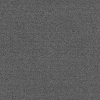
Atmospheric dust classification: dusty